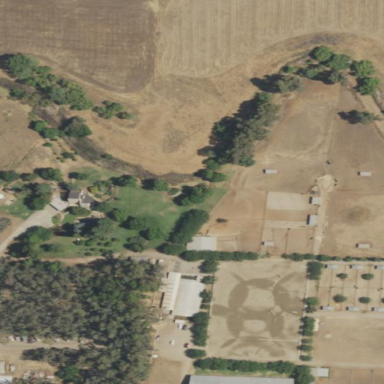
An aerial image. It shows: Farmyard area.